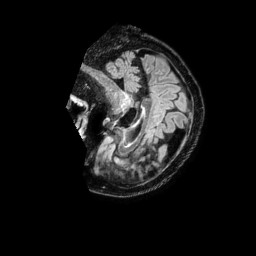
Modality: FLAIR
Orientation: sagittal
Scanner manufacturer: philips
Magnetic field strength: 1.5 T
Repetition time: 4.8 s
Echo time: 0.3342 s